Question: I am trying to develop a DISPLAY SYSTEM (PIS:Passenger Information System).Let me explain the problem .

The system includes LCDs that is located in Stations of Metro.The passenger can see the graphically movement of the trains .the sensors sense the train and send the information to our database .this information should be displayed on the LCD and the passengers can see the trains location and arrival time on the LCD,but where is my problem ?!!my project manager said to me the information should be displayed on the LCD using Adobe Flash .but my problem is how can send the information to 'SWF' file .i googled it and i found i can use 'webservices' but in fact i couldn't find any useful article about this could you please give me some help and method about this .
I should display the movement of trains of lcd ,so i should send the an array to swf.
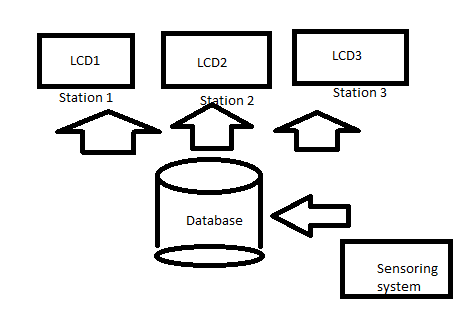
Answer: You have a variety of options
1. Using URLLoader, which is basically AJAX sending text. You'd have to poll to the server though regularly. Any backend should be fine for this.
2. You could use AMF, which works similar to the option above. But binary data is send over HTTP, so it's more efficient, but the backend has to understand AMF as well.
3. You could use sockets, providing a simple two communication. The backend needs of course to be a socket server.
4. You could use web-sockets, which is basically the new cool way for full duplex communication. The backend has to implement the websockets protocol though. I used ws in the passed and was quite satisfied.
5. You can use SOAP based web services, but that is way to heavy and requires using Flex, if you want to use them out of the box.
My suggestion would be a simple REST server which gets accessed via URLLoader. In the ActionScript language reference, you find examples, which are sufficient for the client development.
On the other hand ... if the backend is already set up, ask the backend guys how to access the data - I mean the protocol - and implement the client with regards to the protocol being provided.